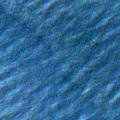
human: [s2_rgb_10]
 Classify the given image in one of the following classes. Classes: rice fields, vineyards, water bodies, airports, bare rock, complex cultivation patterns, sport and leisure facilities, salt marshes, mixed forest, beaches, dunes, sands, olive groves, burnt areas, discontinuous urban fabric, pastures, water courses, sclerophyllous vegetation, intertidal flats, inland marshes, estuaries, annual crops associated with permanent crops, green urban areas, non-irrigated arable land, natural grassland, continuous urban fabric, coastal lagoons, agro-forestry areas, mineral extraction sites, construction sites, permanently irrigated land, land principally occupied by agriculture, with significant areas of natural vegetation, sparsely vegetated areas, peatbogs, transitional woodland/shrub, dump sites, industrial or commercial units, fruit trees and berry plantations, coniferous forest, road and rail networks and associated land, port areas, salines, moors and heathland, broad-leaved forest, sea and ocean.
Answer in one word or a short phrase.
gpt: sea and ocean